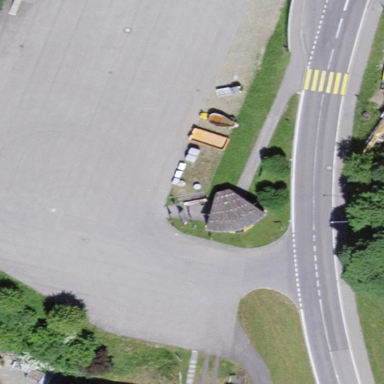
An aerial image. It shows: Parking area with surface.